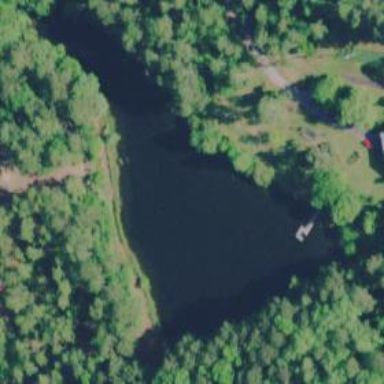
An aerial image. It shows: Pond surrounded by natural water.